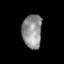
Tissue: lung
Cell type: Myeloid cells
Senescence score: 0.2059
Nuclear area (px): 654
Mean DAPI intensity: 144.807